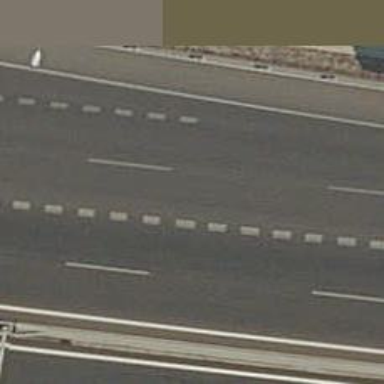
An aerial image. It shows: Motorway junction.